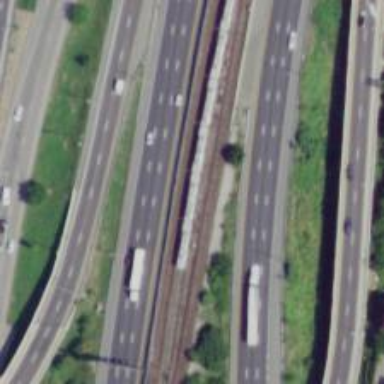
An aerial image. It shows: Electrified rail siding.